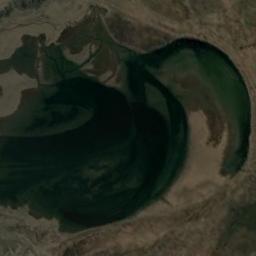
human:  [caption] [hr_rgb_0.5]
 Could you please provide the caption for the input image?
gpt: The lake with curved shores lies in a wasteland and the water is deep green .

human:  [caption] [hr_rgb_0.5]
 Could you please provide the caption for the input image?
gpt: There is an irregular blue lake in the yellow brown mountains .

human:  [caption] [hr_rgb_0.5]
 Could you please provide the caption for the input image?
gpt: The lake blends with the green space .

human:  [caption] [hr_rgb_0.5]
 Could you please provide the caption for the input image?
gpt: Many trees are around the lake .

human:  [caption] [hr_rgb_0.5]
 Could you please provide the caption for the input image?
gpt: There are brown bare land around the lake .